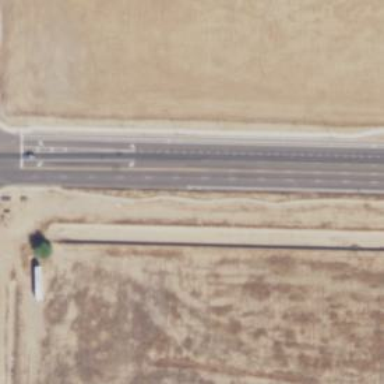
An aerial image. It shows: Secondary road with asphalt surface.